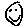
Label: smiley face